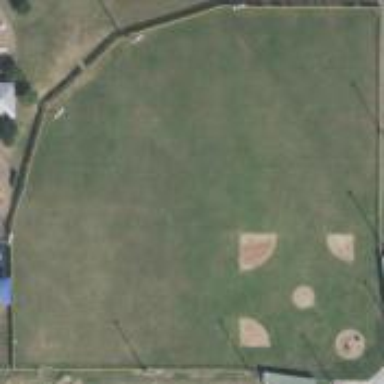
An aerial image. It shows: Baseball pitch for leisure land.